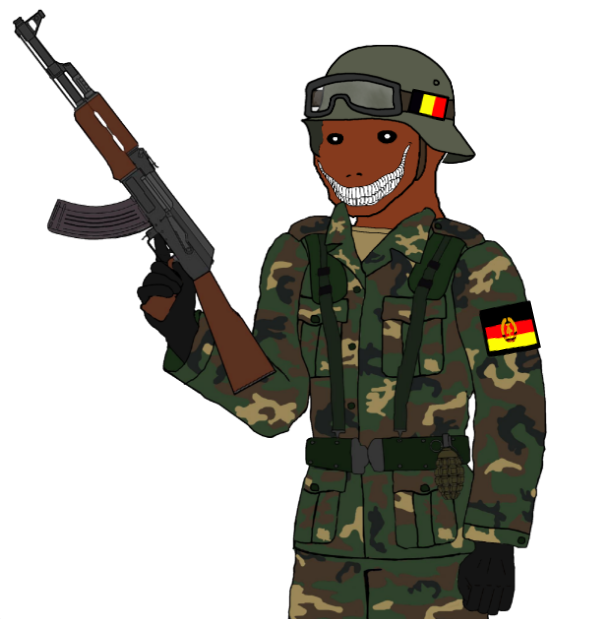
Label: 5_Oomer